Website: apple-inc
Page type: payment
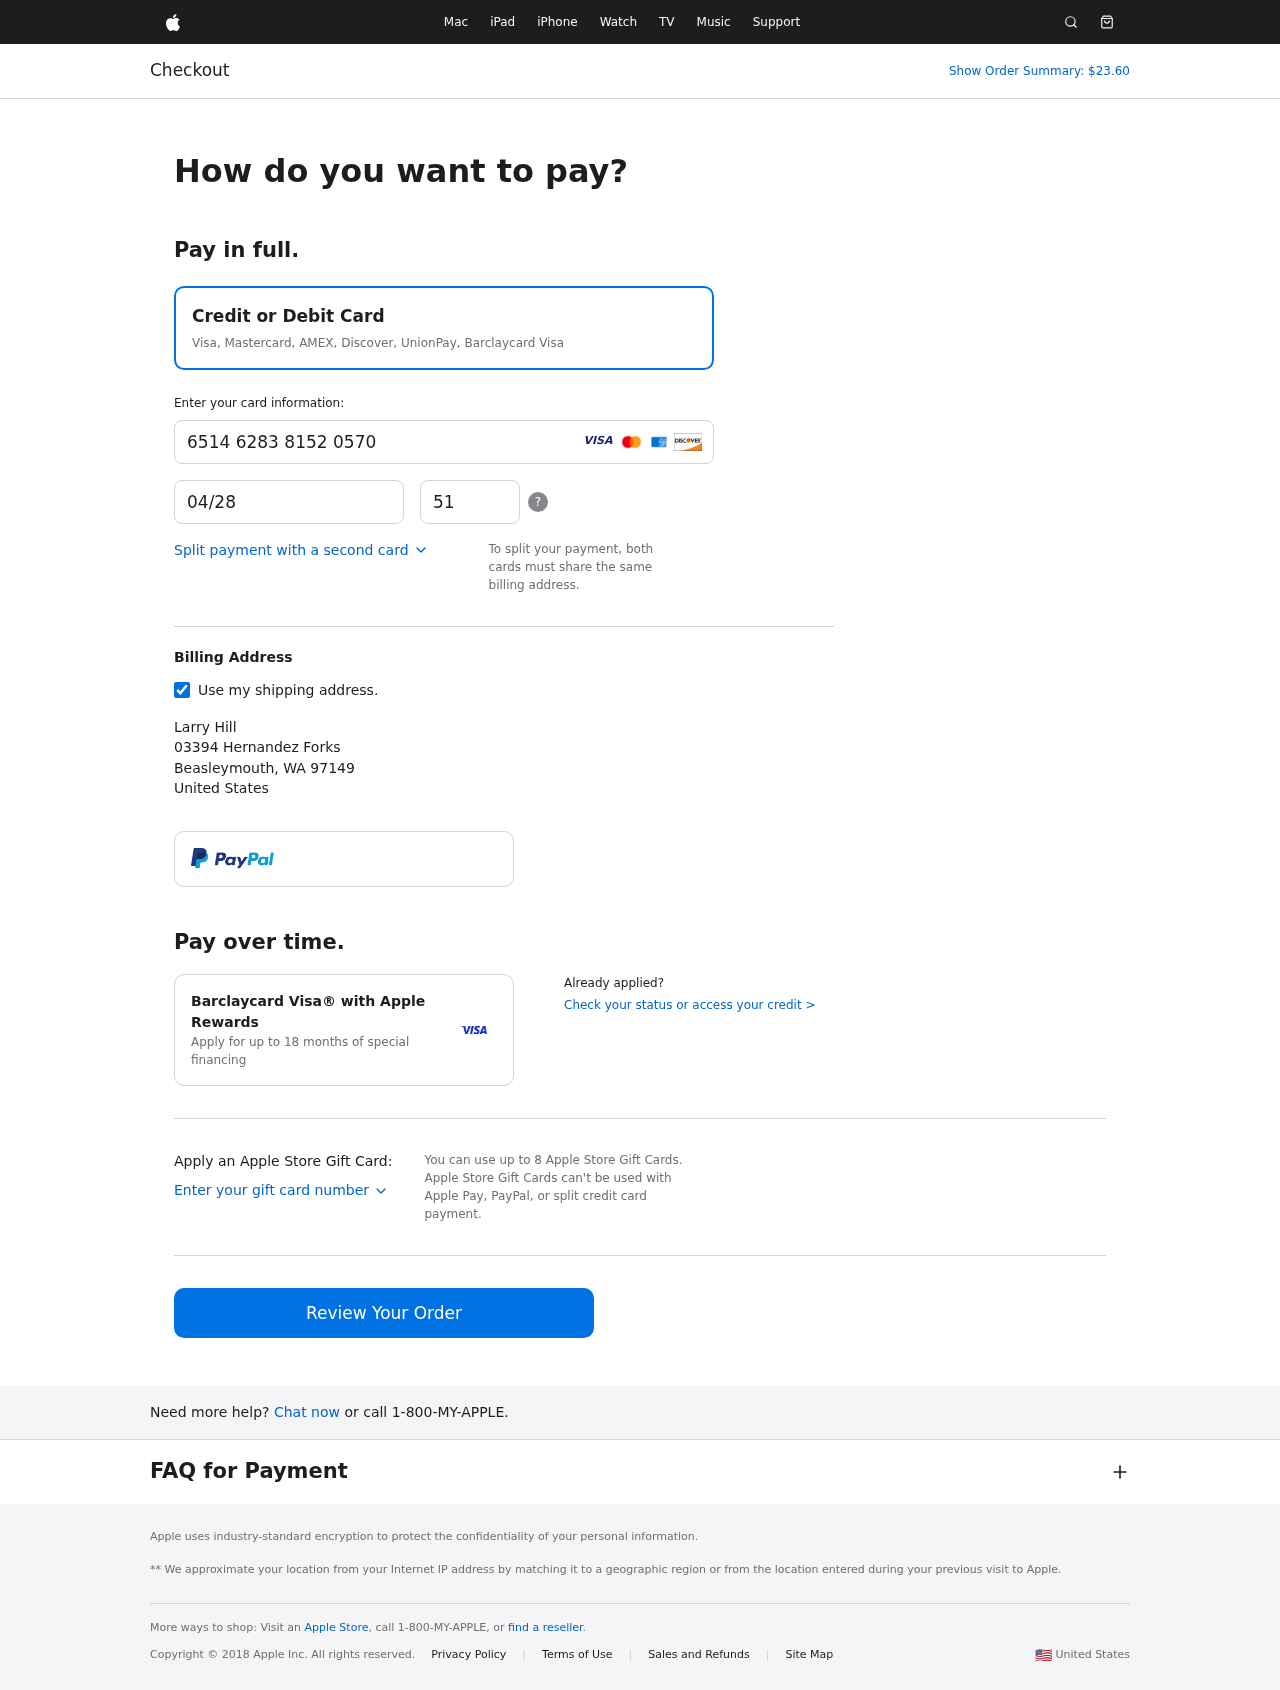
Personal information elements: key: PII_CARD_CVV
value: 513
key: PII_CARD_EXPIRY
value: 04/28
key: PII_CARD_NUMBER
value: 6514 6283 8152 0570
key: PII_CITY
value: Beasleymouth
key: PII_COUNTRY
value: United States
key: PII_FULLNAME
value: Larry Hill
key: PII_POSTCODE
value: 97149
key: PII_STATE_ABBR
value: WA
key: PII_STREET
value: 03394 Hernandez Forks
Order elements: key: ORDER_TOTAL
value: Show Order Summary: $23.60